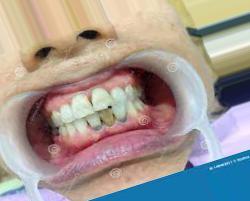
Condition: Tooth Discoloration